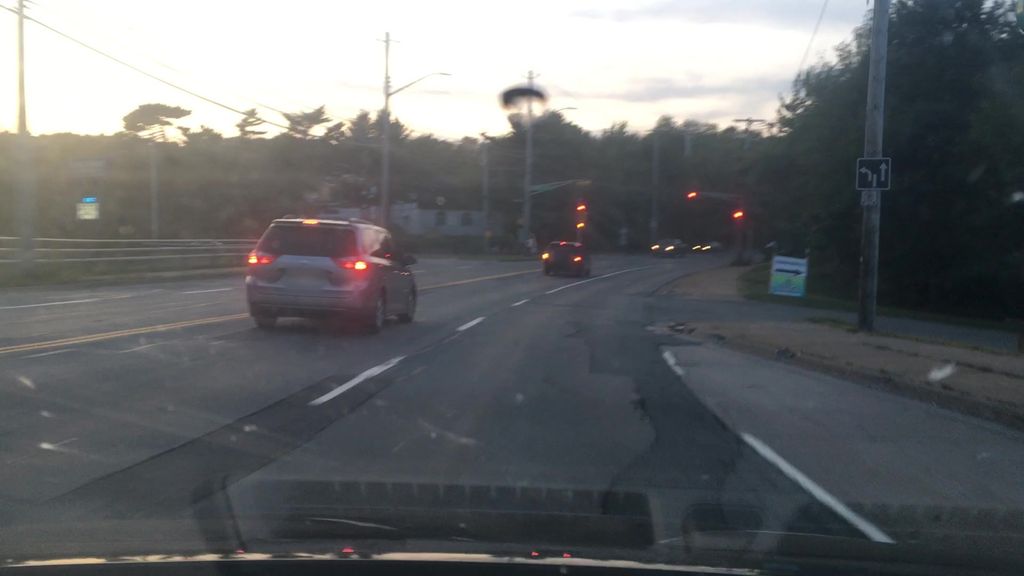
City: halifax